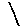
Label: line